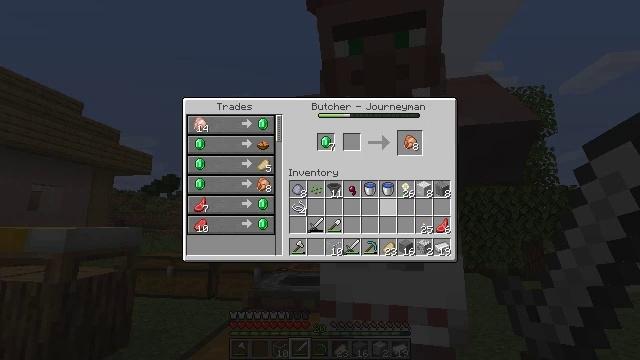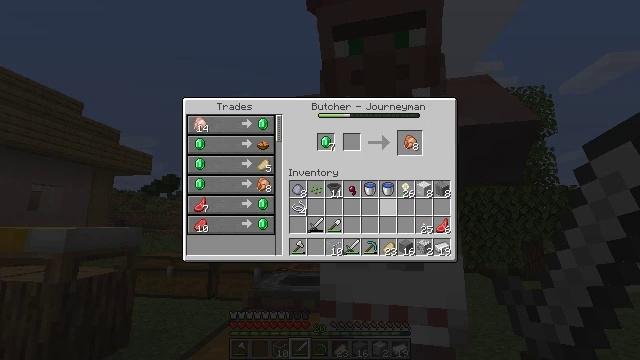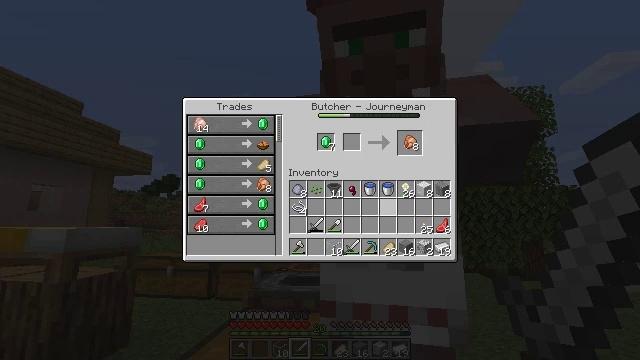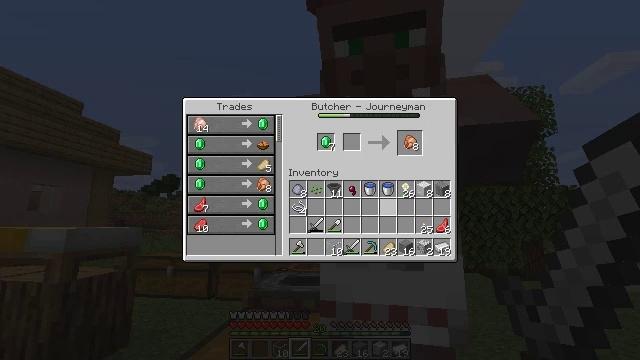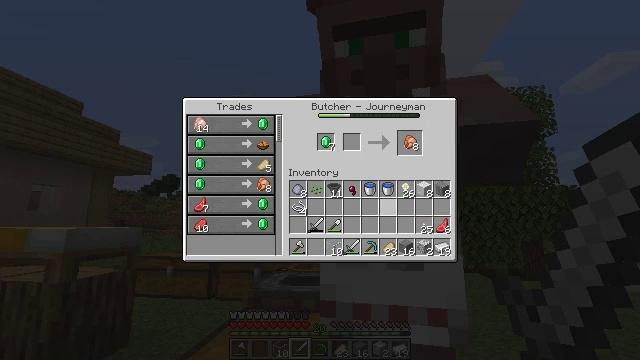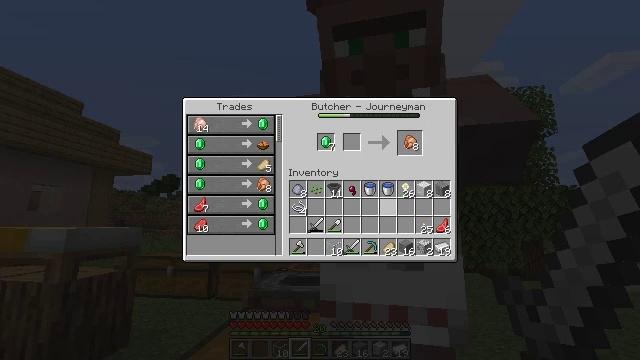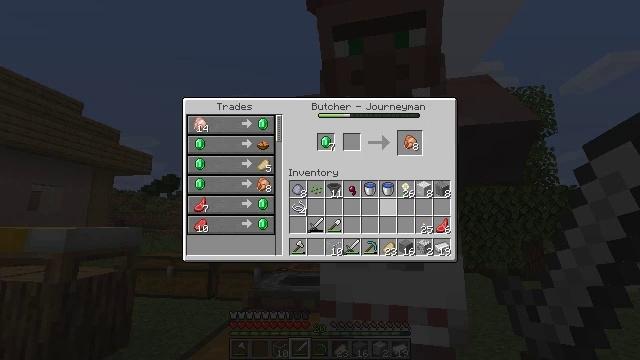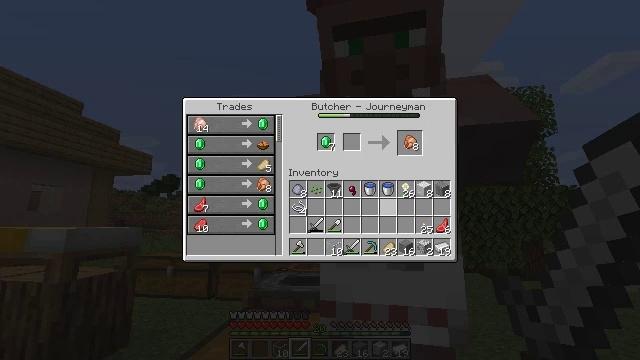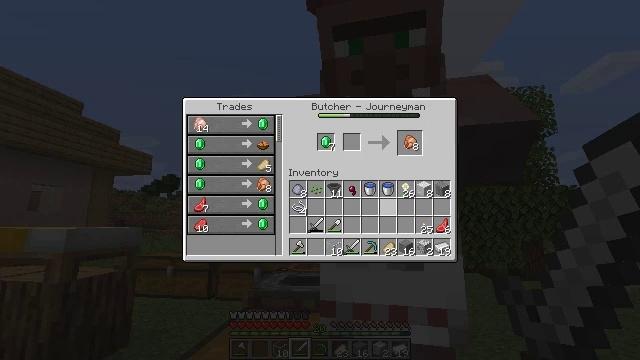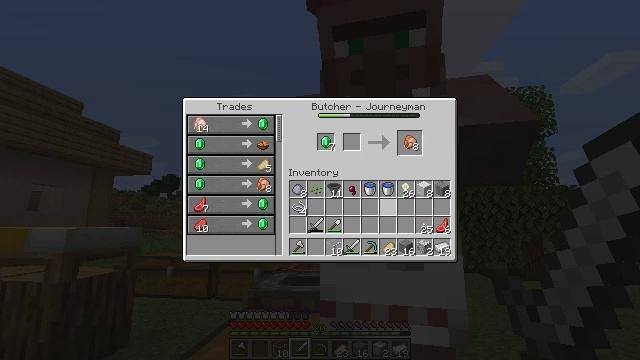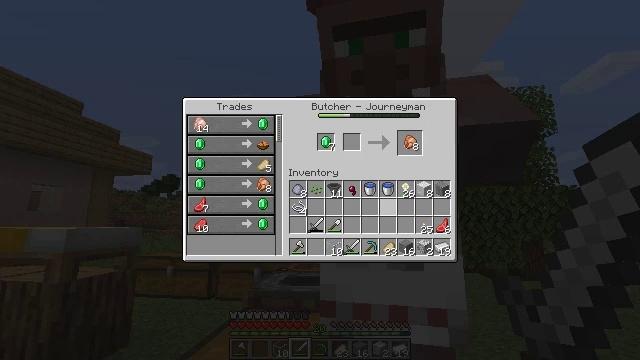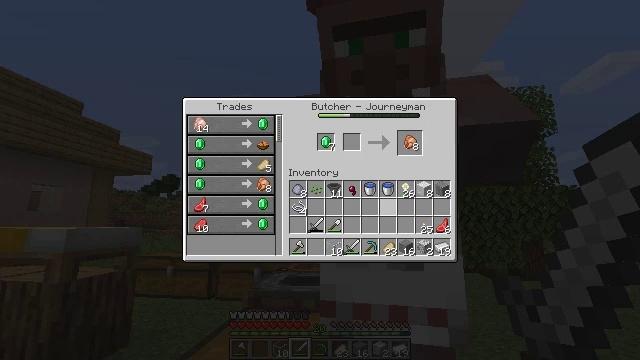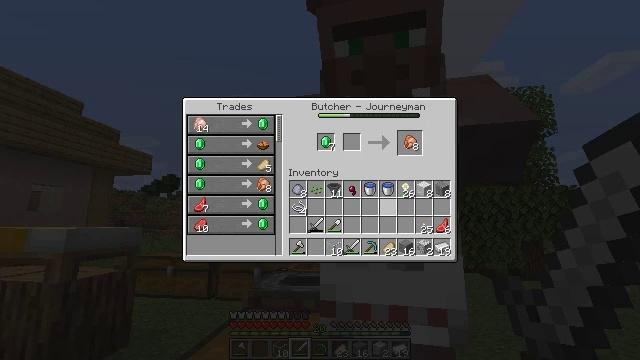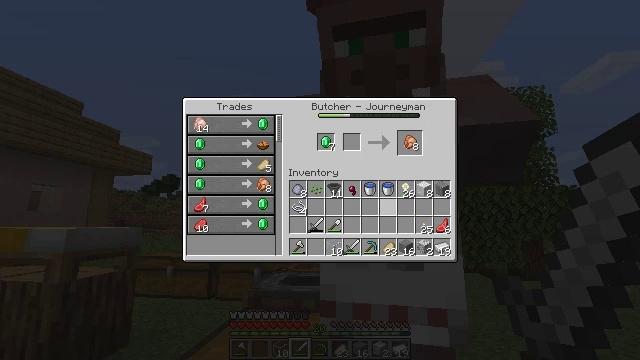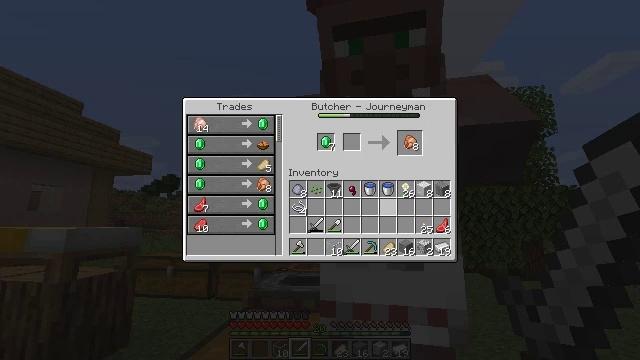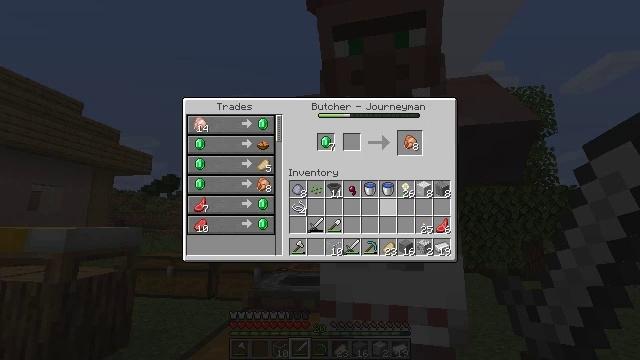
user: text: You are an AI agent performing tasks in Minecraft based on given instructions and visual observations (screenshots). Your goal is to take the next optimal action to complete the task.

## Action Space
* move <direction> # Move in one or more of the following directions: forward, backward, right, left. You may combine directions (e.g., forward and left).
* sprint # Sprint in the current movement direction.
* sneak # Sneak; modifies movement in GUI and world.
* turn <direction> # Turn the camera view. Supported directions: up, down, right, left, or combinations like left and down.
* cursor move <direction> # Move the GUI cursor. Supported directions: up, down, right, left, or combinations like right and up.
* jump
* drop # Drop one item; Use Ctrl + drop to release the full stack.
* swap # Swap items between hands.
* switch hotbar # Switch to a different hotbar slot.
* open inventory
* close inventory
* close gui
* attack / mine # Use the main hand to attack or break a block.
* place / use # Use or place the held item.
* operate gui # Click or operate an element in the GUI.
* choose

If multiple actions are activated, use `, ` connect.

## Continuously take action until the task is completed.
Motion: motion action
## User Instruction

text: Gather materials from the dark oak fence.
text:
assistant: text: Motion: no_op
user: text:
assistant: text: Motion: no_op
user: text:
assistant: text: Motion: no_op
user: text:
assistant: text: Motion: no_op
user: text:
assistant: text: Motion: no_op
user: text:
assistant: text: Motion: no_op
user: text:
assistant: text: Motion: no_op
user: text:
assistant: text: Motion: no_op
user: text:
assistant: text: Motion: no_op
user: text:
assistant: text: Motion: no_op
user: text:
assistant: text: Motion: no_op
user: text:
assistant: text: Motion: no_op
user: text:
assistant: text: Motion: no_op
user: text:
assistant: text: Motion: no_op
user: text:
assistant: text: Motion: no_op
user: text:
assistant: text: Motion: no_op
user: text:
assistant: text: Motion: no_op
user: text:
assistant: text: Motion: no_op
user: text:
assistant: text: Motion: no_op
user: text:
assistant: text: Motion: no_op
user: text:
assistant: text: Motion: no_op
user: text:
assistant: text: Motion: no_op
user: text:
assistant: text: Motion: no_op
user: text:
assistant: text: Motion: no_op
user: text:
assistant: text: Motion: no_op
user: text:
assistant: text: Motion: no_op
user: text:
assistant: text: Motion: no_op
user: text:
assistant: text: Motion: no_op
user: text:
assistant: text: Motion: no_op
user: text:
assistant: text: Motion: no_op